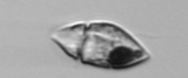
Label: Amphidinium